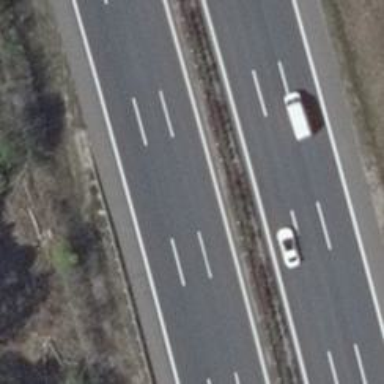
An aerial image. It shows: Asphalt motorway.